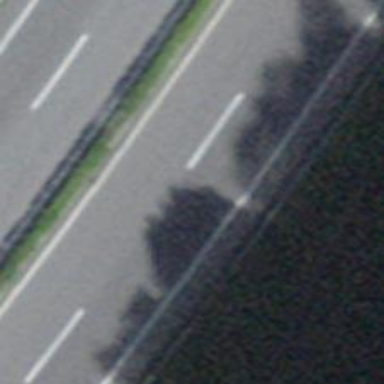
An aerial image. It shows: Asphalt motorway.